Question: I have a query that returns's, amongst other things, the following

I need something that will create a new column that will return 1 if level 1 is null, 2 if level 2 is null and 3 if level 3 is null (there coould be up to 5 levels)
I have no idea where to start with this one so any help would be greatly appreciated.
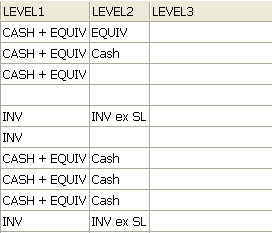
Answer: You should use Case when to decide the new column value.
Please see the following sample pl/sql code which will achieve what you want.
'''
create table test_level( level1 varchar2(20),
level2 varchar2(20),
level3 varchar2(20),
level4 varchar2(20),
level5 varchar2(20));
insert into test_level values(null, 'X', 'X', 'X', 'X');
insert into test_level values('X', null, 'X', 'X', 'X');
insert into test_level values('X', 'X', null, 'X', 'X');
insert into test_level values( 'X', 'X', 'X', null,'X');
insert into test_level values('X', 'X', 'X', 'X', null);
select * from test_level;
'''
Now use the below query to achieve the new column value.
'''
select level1, level2, level3, level4, level5,
(case
when level1 is null then 1
when level2 is null then 2
when level3 is null then 3
when level4 is null then 4
when level5 is null then 5
end) new_lvel
from test_level;
'''